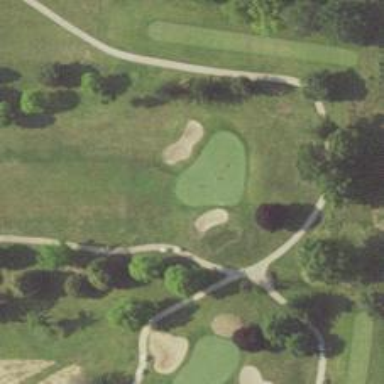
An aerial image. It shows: View of golf hole.